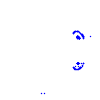
Particle: kaon